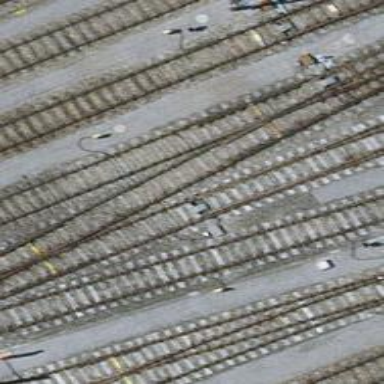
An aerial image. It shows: Railway yard with single rail track. The electrified track has contact line for power supply.